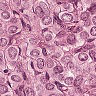
Metastatic tissue present: yes